高三 · 计数
(12 分） 2020 年 10 月 1 日既是中华人民共和国第 71 个国庆日，又是农历中秋节, 双节同庆, 很多人通过短视频APP 或微信、微博表达了对祖国的祝福. 某调查机构为了解通过短视频 APP 或微信、微博表达对祖国祝福的人们是否存在年龄差异, 通过不同途径调查了数千个通过短视频APP 或微信、微博表达对祖国祝福的人, 并从参与者中随机选出 200 人, 经统计这 200 人中通过微信或微博表达对祖国祝福的有 160 人. 将这 160 人按年龄分组: 第 1 组 $[15,25)$, 第 2 组 $[25,35)$,第3组 $[35,45)$, 第4 组 $[45,55)$, 第 5 组 $[55,65]$, 得到的频率分布直方图如图所示:

(1) 求 $a$ 的值并估计这 160 人的平均年龄;

(2) 把年龄在第 $1,2,3$ 组的居民称为青少年组, 年龄在第 4,5 组的居民称为中老年组, 选出的 200 人中通过短视频APP 表达对祖国祝福的中老年人有 26 人,问是否有 $99 \%$ 的把握认为是否通过微信或微博表达对祖国的祝福与年龄有关?附:

| $P\left(K^{2}>k_{0}\right)$ |
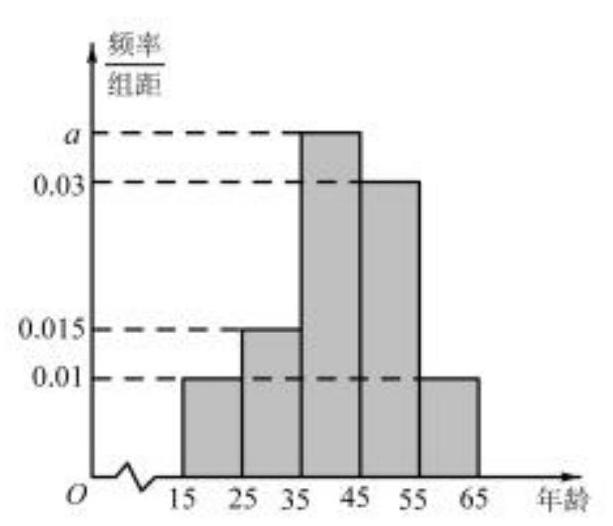
答案: 1) $a=0.035,41.5$ ；（2）是有 $99 \%$ 的把握认为.
解析: (1) 由 $10 	imes(0.01+0.015+a+0.03+0.01)=1$, 得 $a=0.035$.这 160 人的平均年龄为 $20 	imes 10 	imes 0.01+30 	imes 10 	imes 0.015+40 	imes 10 	imes 0.035$$+50 	imes 10 	imes 0.03+60 	imes 10 	imes 0.01=41.5$(2) 前3组人数为 $10 	imes(0.010+0.015+0.035) 	imes 160=96$,由题意得 $2 	imes 2$ 列联表:|  | 通过短视频APP 表达祝福 | 通过微信或微博表达祝福 | 合计 || :---: | :---: | :---: | :---: || 青少年 | 14 | 96 | 110 || 中老年 | 26 | 64 | 90 || 合计 | 40 | 160 | 200 |$K^{2}=\frac{200 	imes(14 	imes 64-26 	imes 96)^{2}}{40 	imes 160 	imes 110 	imes 90} \approx 8.081>6.635$,所以是有 $99 \%$ 的把握认为通过微信或微博表达对祖国的祝福与年龄有关.